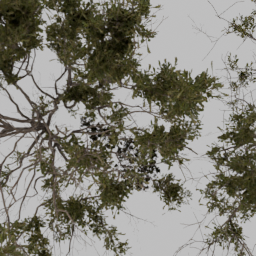
Label: nature